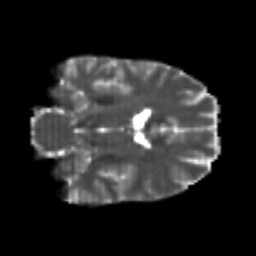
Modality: T2w
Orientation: coronal
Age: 26
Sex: male
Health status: healthy
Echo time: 0.074 s